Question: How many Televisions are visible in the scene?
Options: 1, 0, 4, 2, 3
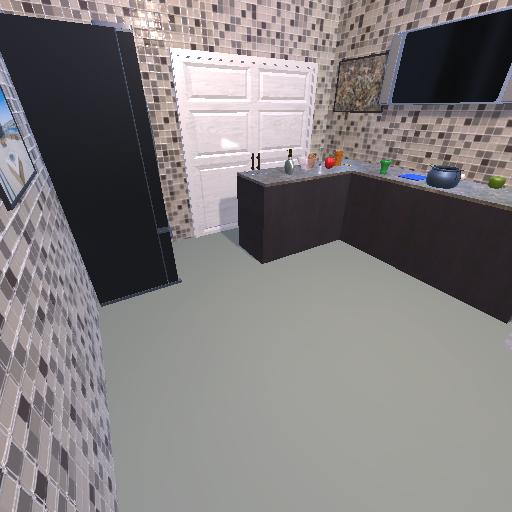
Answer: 1